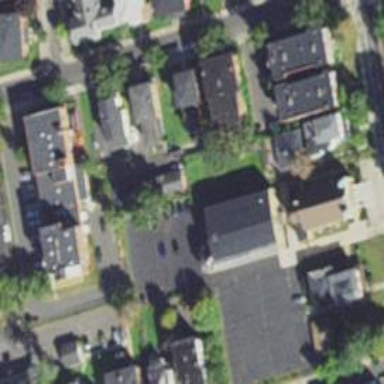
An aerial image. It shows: Neighbourhood with historic district.